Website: bh-photo
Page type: customer-info-address
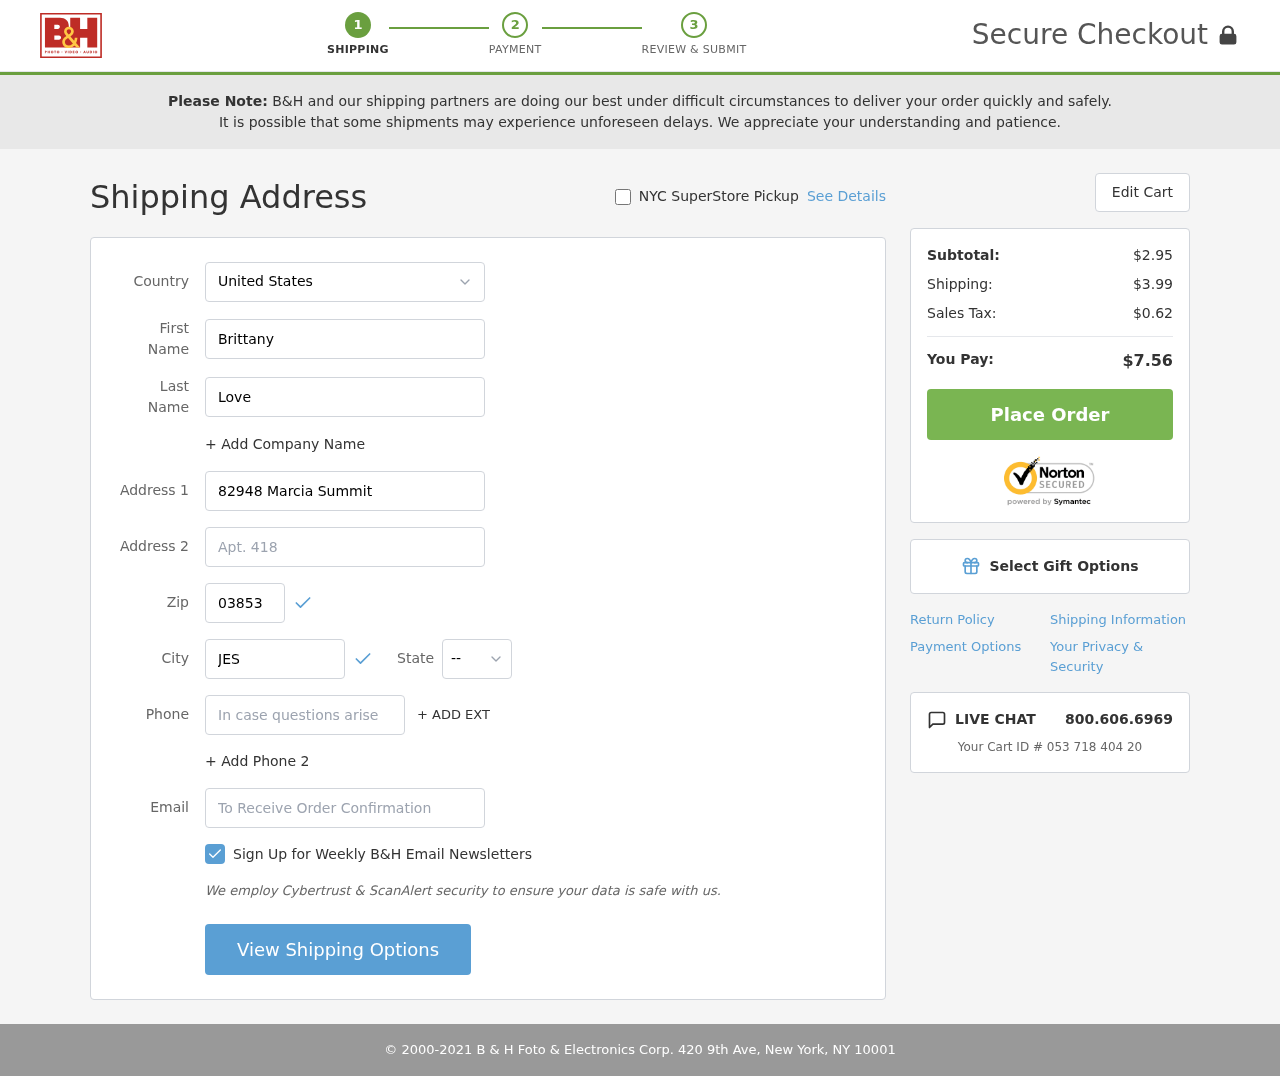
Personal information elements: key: PII_CITY
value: Jessicabury
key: PII_COUNTRY
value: United States
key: PII_EMAIL
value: blove@yahoo.com
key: PII_FIRSTNAME
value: Brittany
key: PII_LASTNAME
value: Love
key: PII_PHONE
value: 9042083625
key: PII_POSTCODE
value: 03853
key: PII_STATE_ABBR
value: AZ
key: PII_STREET
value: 82948 Marcia Summit
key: PII_STREET2
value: Apt. 418
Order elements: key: ORDER_SUBTOTAL
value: $2.95
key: ORDER_SHIPPING_COST
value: $3.99
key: ORDER_TAX
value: $0.62
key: ORDER_TOTAL
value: $7.56
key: ORDER_ID
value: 053 718 404 20